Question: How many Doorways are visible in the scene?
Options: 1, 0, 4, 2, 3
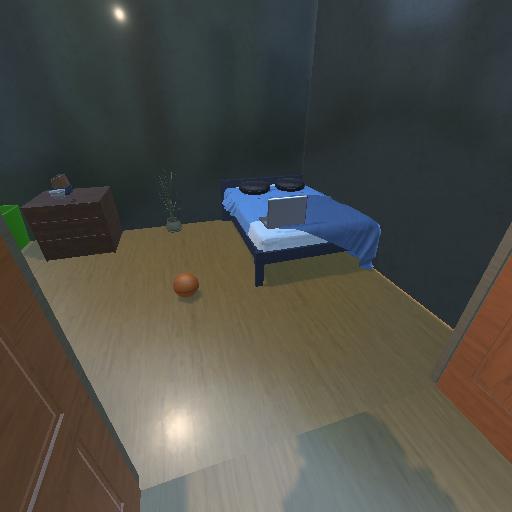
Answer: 1